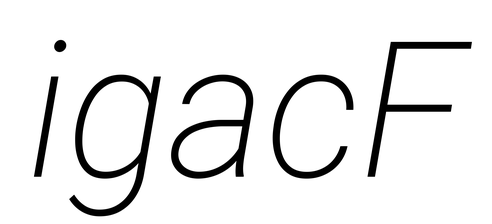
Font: Roboto-Italic_ExtraLight_Italic